Question: I'm having an issue querying a table for some information. Basically the way data was stored in the table, for every customer, its information was stored vertically and so on for others.
In my case I want to display in separate columns for example only the ''Company'' and ''StreetAddress'' values from all their information for each 'CustomerId'.
I tried joins, unions and pivots but my skills with sql are still limited. This is how the original table looks like:

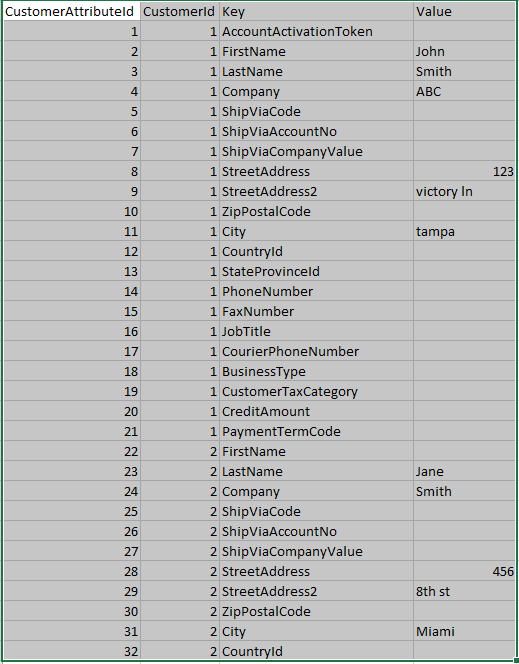
Answer: You can pivot with conditional aggregation. If you want three columns in the resultset that contain the id of the customer, their company and street address, you can do:
'''
select
customerid,
max(case when key = 'Company' then value end) company,
max(case when key = 'StreetAddress' then value end) street_address
from mytable
group by customerid
'''